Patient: sex M, age 48
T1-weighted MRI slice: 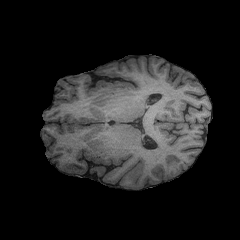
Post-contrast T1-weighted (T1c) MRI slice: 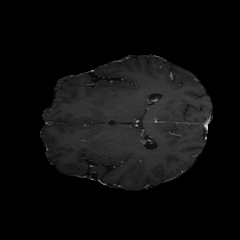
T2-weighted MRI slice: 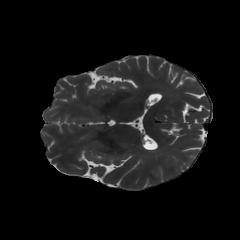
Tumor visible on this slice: no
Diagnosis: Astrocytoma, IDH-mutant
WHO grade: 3